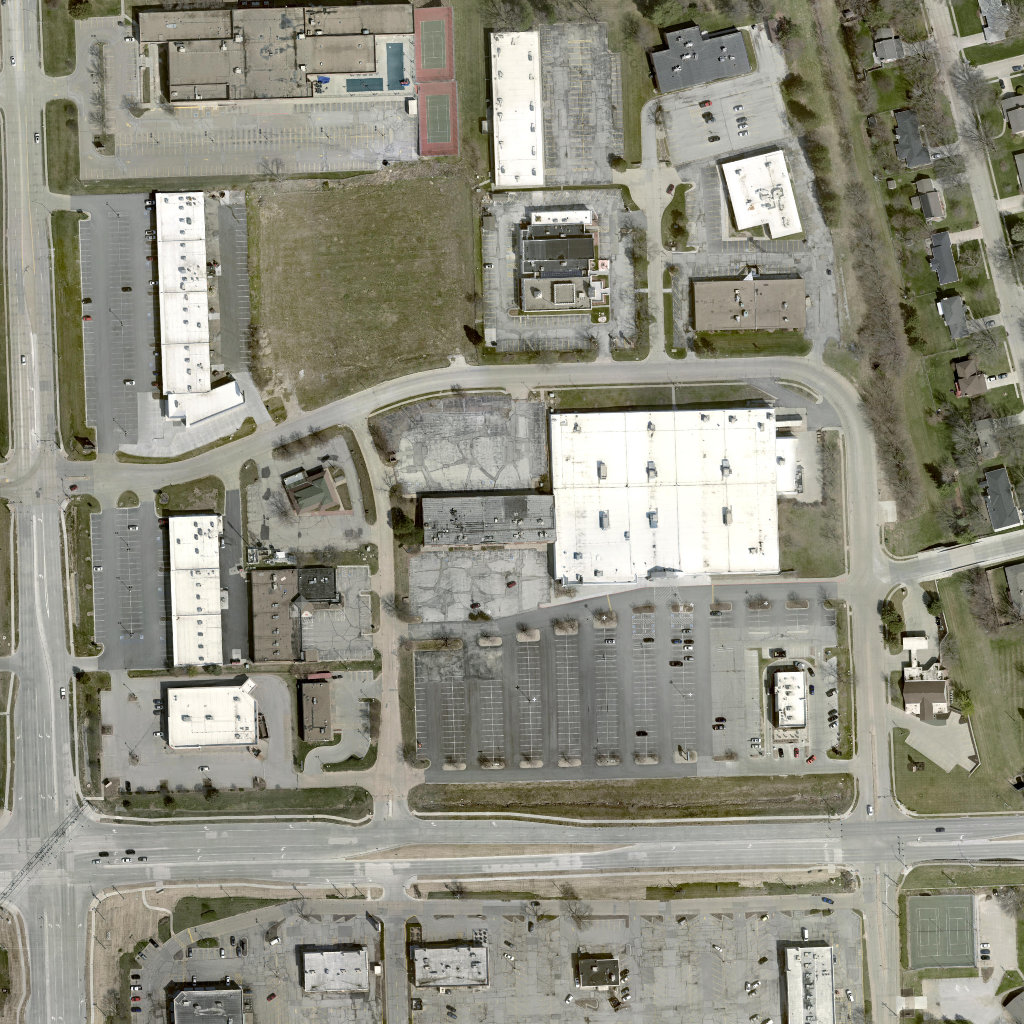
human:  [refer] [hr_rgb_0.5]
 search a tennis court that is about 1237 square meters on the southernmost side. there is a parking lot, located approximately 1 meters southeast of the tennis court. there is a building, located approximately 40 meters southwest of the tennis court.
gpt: <box>[[88, 87, 95, 94, 0]]</box>

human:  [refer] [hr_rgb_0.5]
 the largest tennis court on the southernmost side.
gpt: <box>[[88, 87, 95, 94, 0]]</box>